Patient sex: F
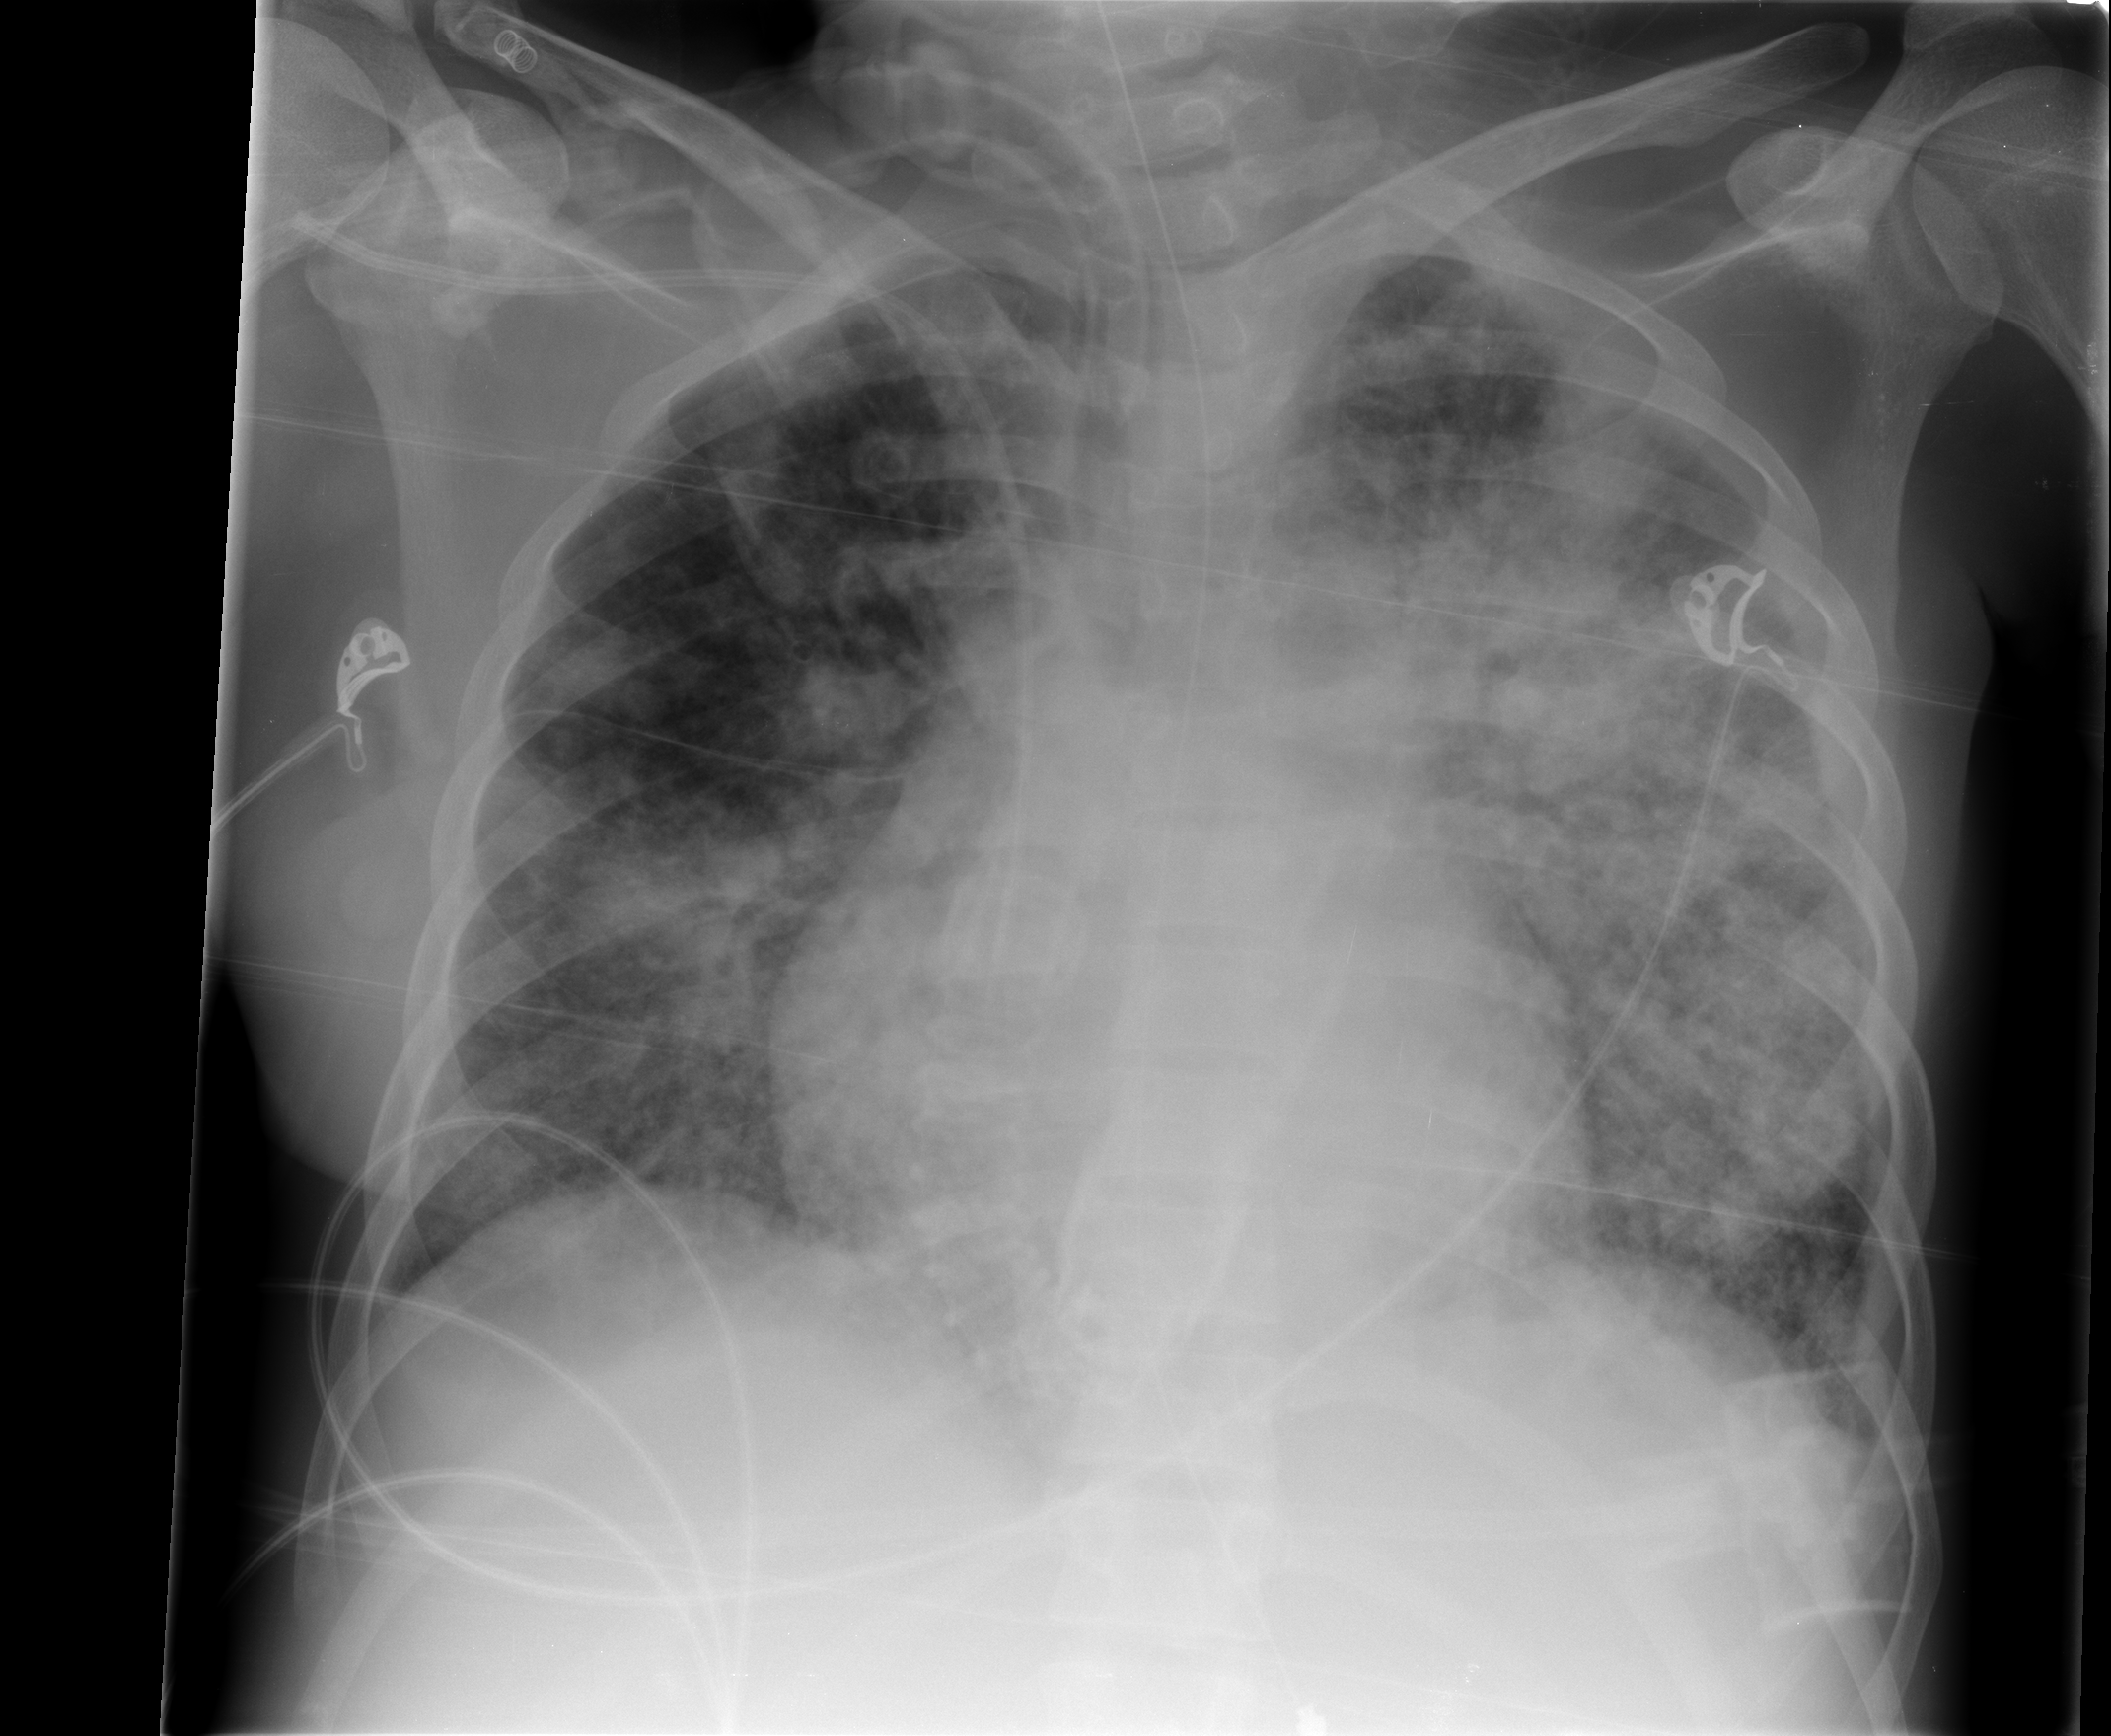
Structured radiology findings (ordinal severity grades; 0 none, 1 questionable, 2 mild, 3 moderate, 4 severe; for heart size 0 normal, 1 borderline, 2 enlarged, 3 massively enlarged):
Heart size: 1
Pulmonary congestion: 2
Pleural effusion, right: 0
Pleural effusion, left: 0
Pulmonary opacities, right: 3
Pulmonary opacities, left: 4
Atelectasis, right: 2
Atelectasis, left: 2